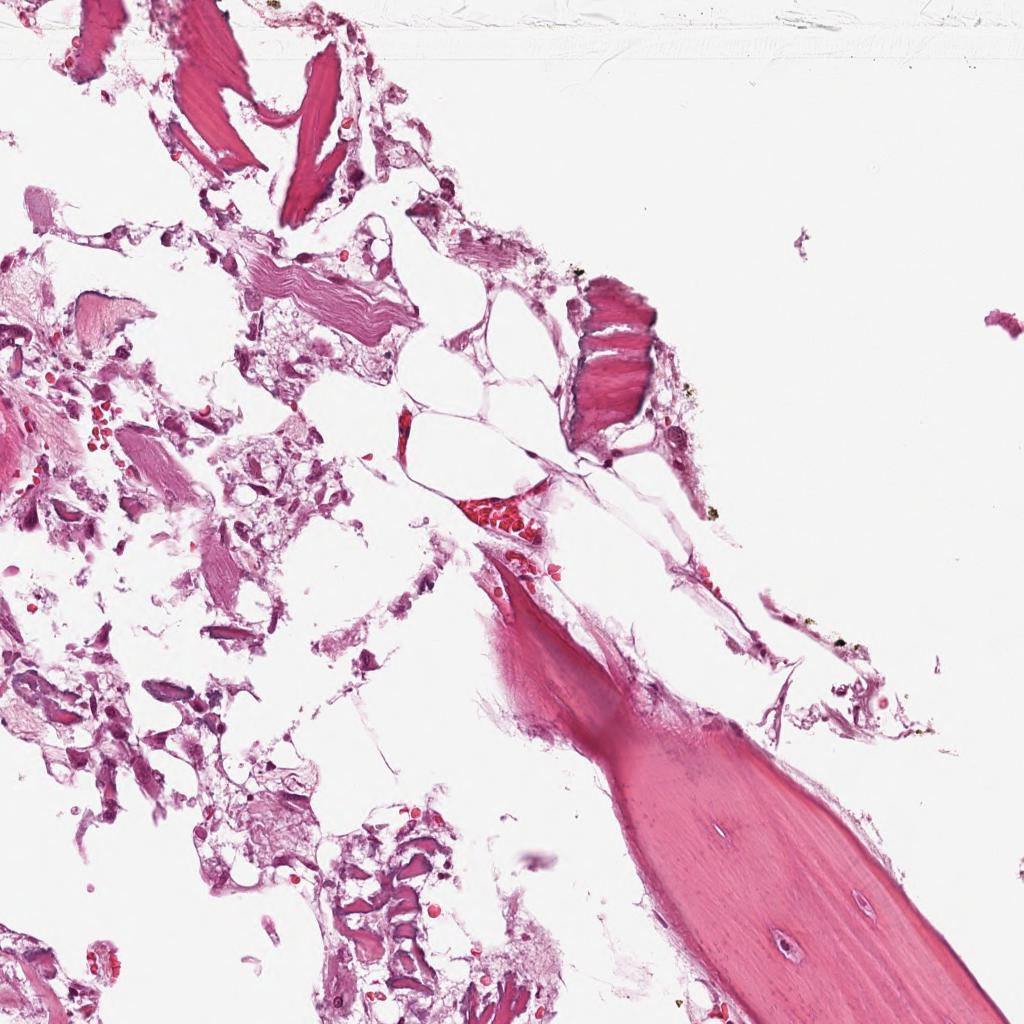
Label: Non-Tumor